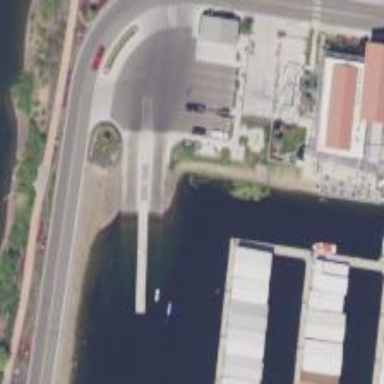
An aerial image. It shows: Slipway on leisure land.